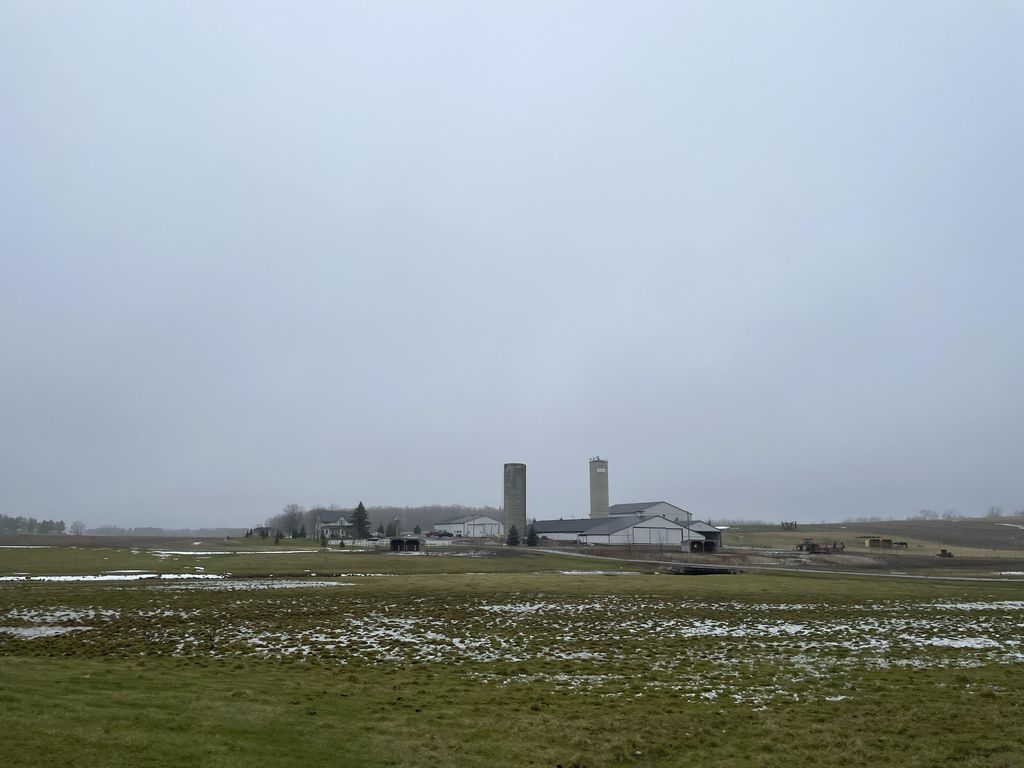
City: kitchener-waterloo